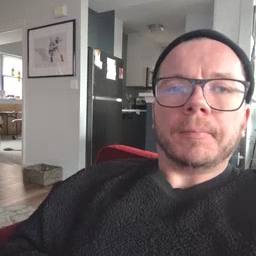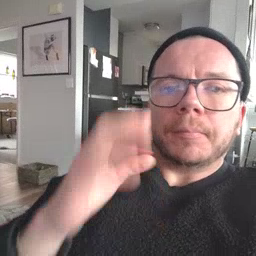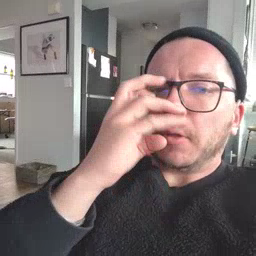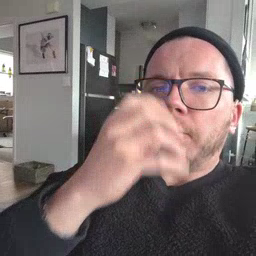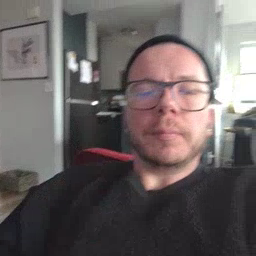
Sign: clown